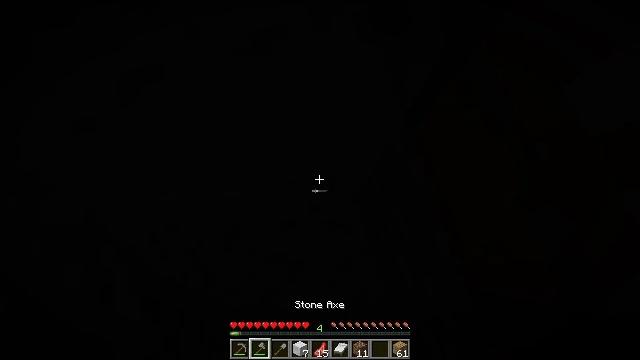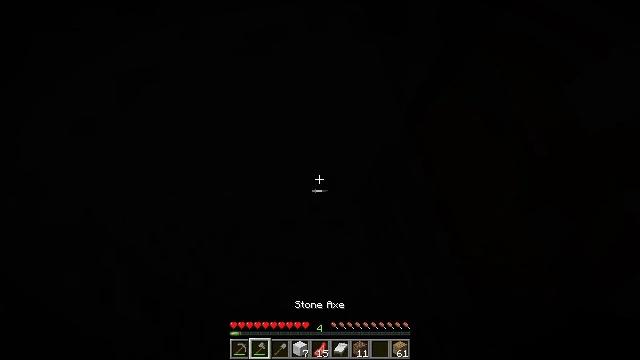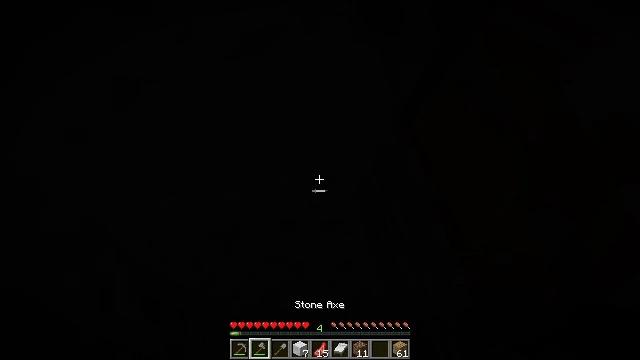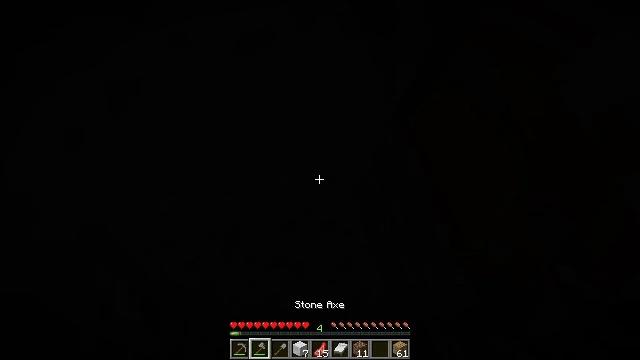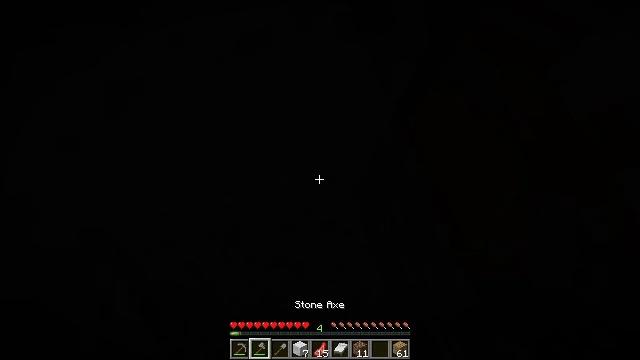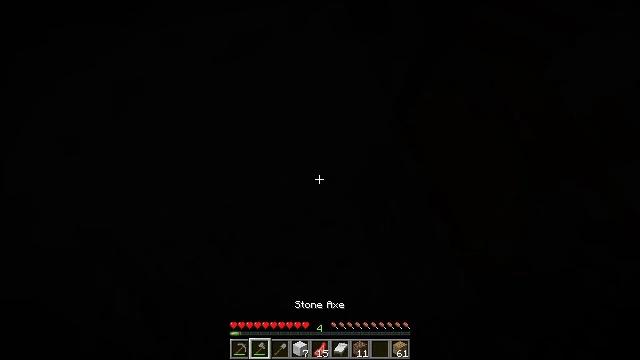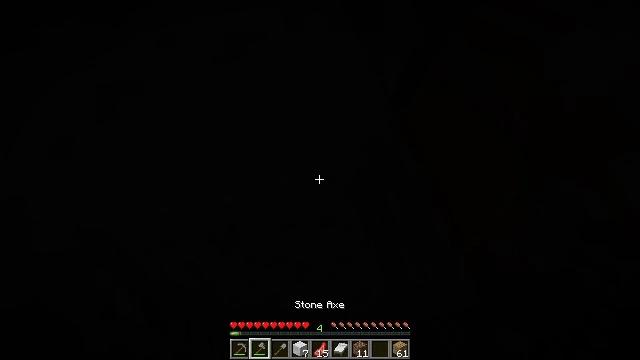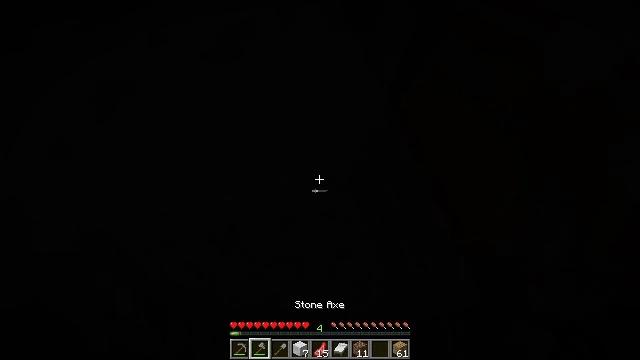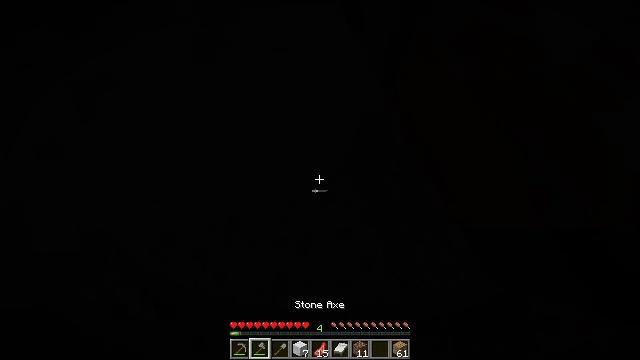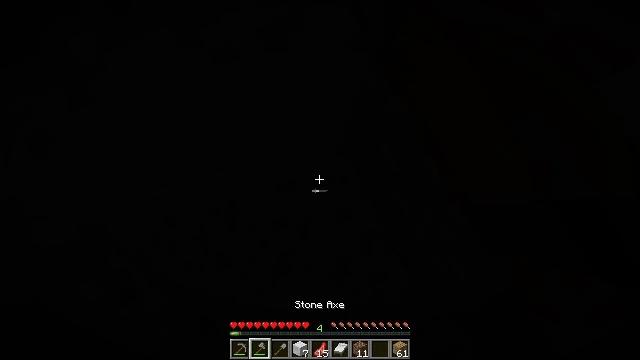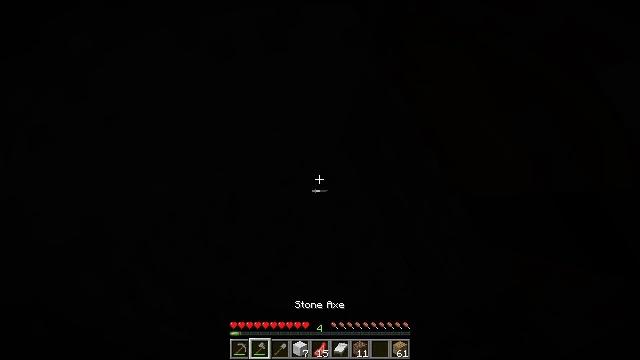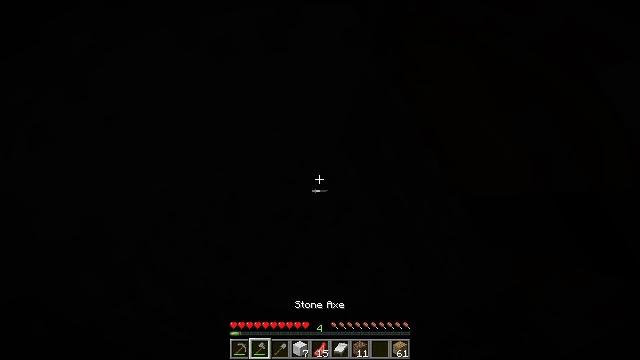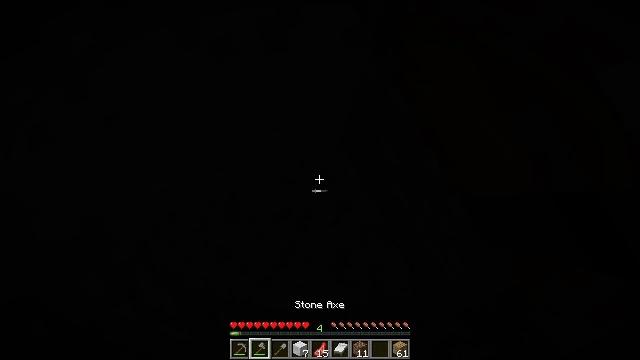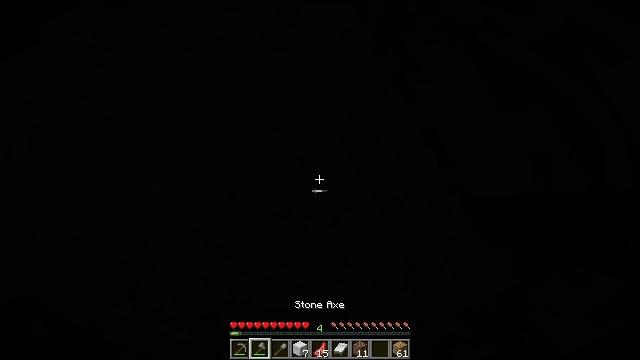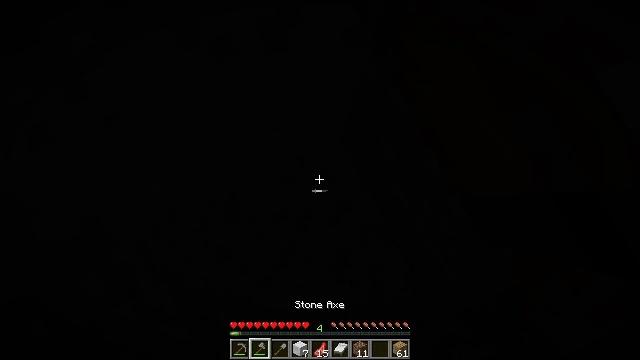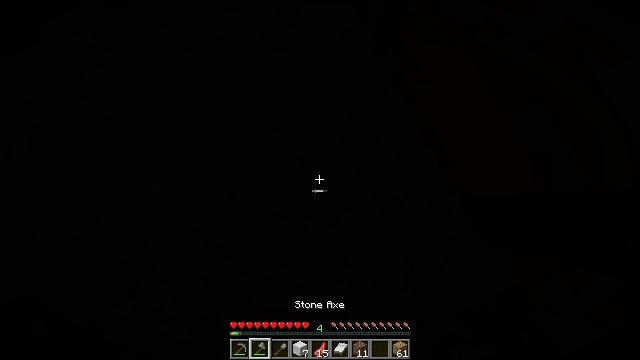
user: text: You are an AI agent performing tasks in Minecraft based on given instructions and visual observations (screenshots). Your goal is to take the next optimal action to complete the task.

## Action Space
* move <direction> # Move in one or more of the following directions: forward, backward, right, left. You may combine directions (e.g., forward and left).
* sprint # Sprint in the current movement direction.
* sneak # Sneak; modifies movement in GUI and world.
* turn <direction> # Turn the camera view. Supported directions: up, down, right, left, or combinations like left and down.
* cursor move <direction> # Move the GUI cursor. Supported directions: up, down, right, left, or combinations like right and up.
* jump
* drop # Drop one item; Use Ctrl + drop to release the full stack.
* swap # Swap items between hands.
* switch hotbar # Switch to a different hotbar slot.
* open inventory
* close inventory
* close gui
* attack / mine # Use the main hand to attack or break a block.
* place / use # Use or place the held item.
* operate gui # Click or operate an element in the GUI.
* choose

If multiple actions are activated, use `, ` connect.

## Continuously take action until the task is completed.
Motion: motion action
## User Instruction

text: Dig through gravel to clear a path.
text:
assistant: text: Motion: no_op
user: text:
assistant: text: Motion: turn right
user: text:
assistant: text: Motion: turn right
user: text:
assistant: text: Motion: no_op
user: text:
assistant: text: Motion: no_op
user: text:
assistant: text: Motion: turn right
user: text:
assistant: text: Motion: turn right and down
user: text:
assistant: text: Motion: turn right and down
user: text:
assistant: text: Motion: turn right and down
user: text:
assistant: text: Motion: turn down
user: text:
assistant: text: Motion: no_op
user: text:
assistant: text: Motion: no_op
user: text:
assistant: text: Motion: no_op
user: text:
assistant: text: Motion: use / place
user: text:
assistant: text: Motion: use / place
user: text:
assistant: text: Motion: use / place
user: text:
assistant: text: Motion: no_op
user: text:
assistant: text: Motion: no_op
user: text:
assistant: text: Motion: no_op
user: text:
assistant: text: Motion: no_op
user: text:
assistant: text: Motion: turn right and down
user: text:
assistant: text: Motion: turn right and down
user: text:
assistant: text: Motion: turn right
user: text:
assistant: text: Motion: turn right
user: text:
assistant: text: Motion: turn right and down
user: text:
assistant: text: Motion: no_op
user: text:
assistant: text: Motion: move forward, turn left and down
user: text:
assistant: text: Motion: move forward, turn left and down
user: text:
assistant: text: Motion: move forward, turn left and down
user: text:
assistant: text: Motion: move forward, turn left